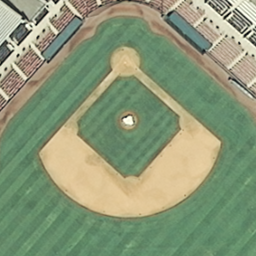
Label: baseballdiamond